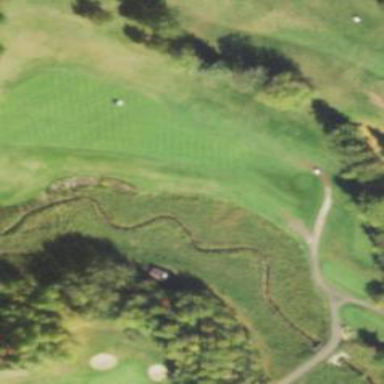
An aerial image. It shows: Water hazard on golf course. The hazard is natural water feature.